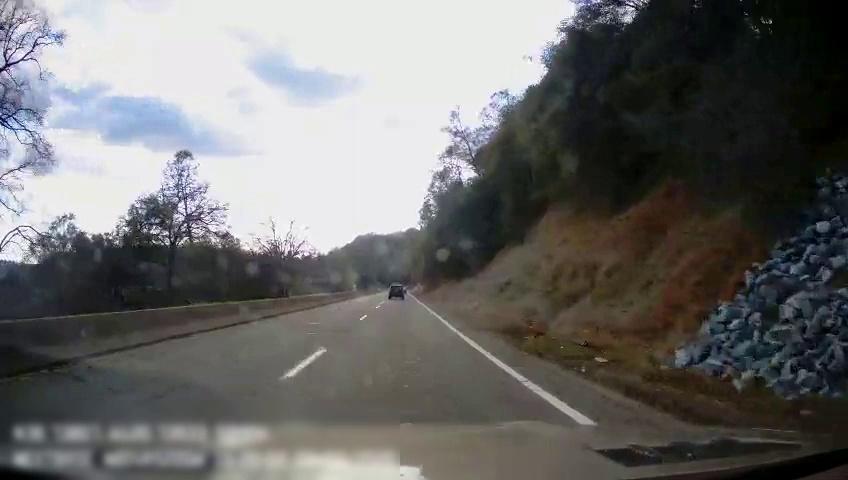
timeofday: Day
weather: Sunny
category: Drivable Space
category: Vehicles | SUV
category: Lanes | Alternate Lane
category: Lanes | Current Lane
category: Lanes | Alternate Lane